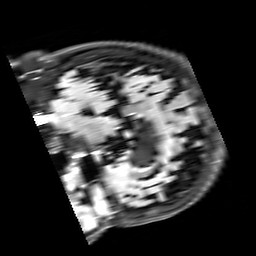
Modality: FLAIR
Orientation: sagittal
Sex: female
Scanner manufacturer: siemens
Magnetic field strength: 3 T
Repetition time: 10 s
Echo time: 0.09 s